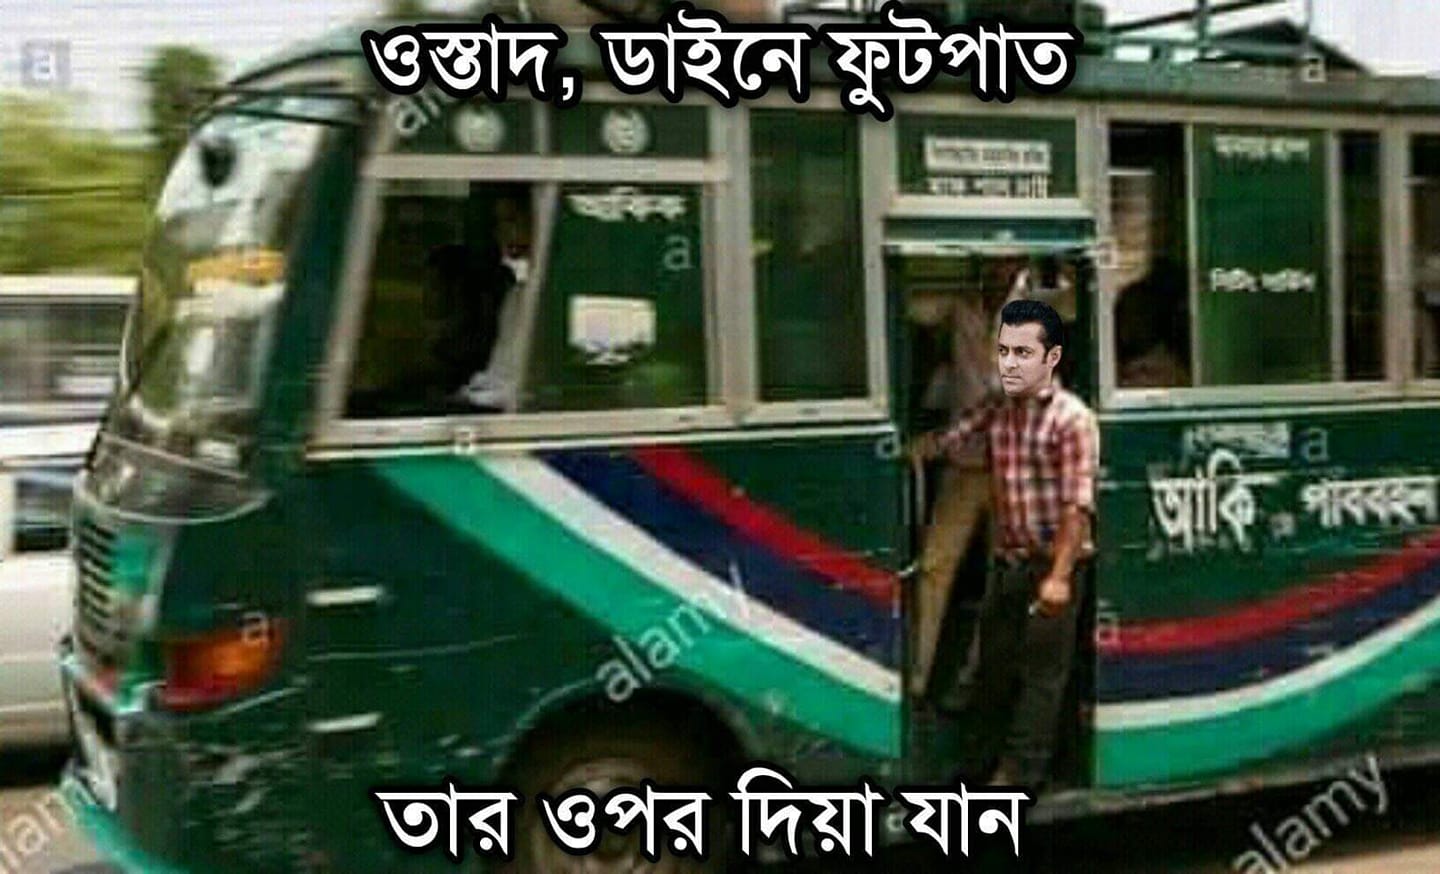
Caption: ওস্তাদ, ডাইনে ফুটপাত    তার ওপর দিয়া যান
Label: hate